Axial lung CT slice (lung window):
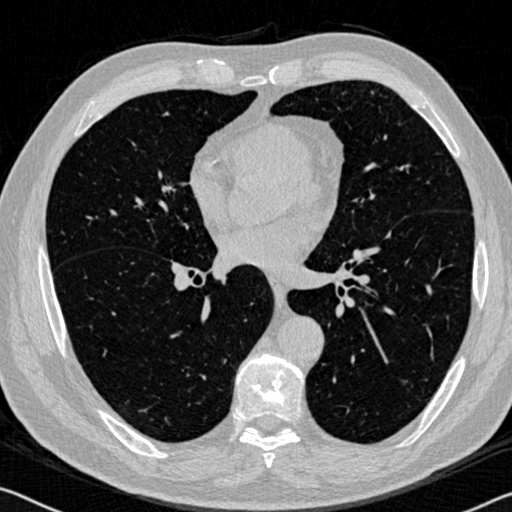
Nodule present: no